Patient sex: M
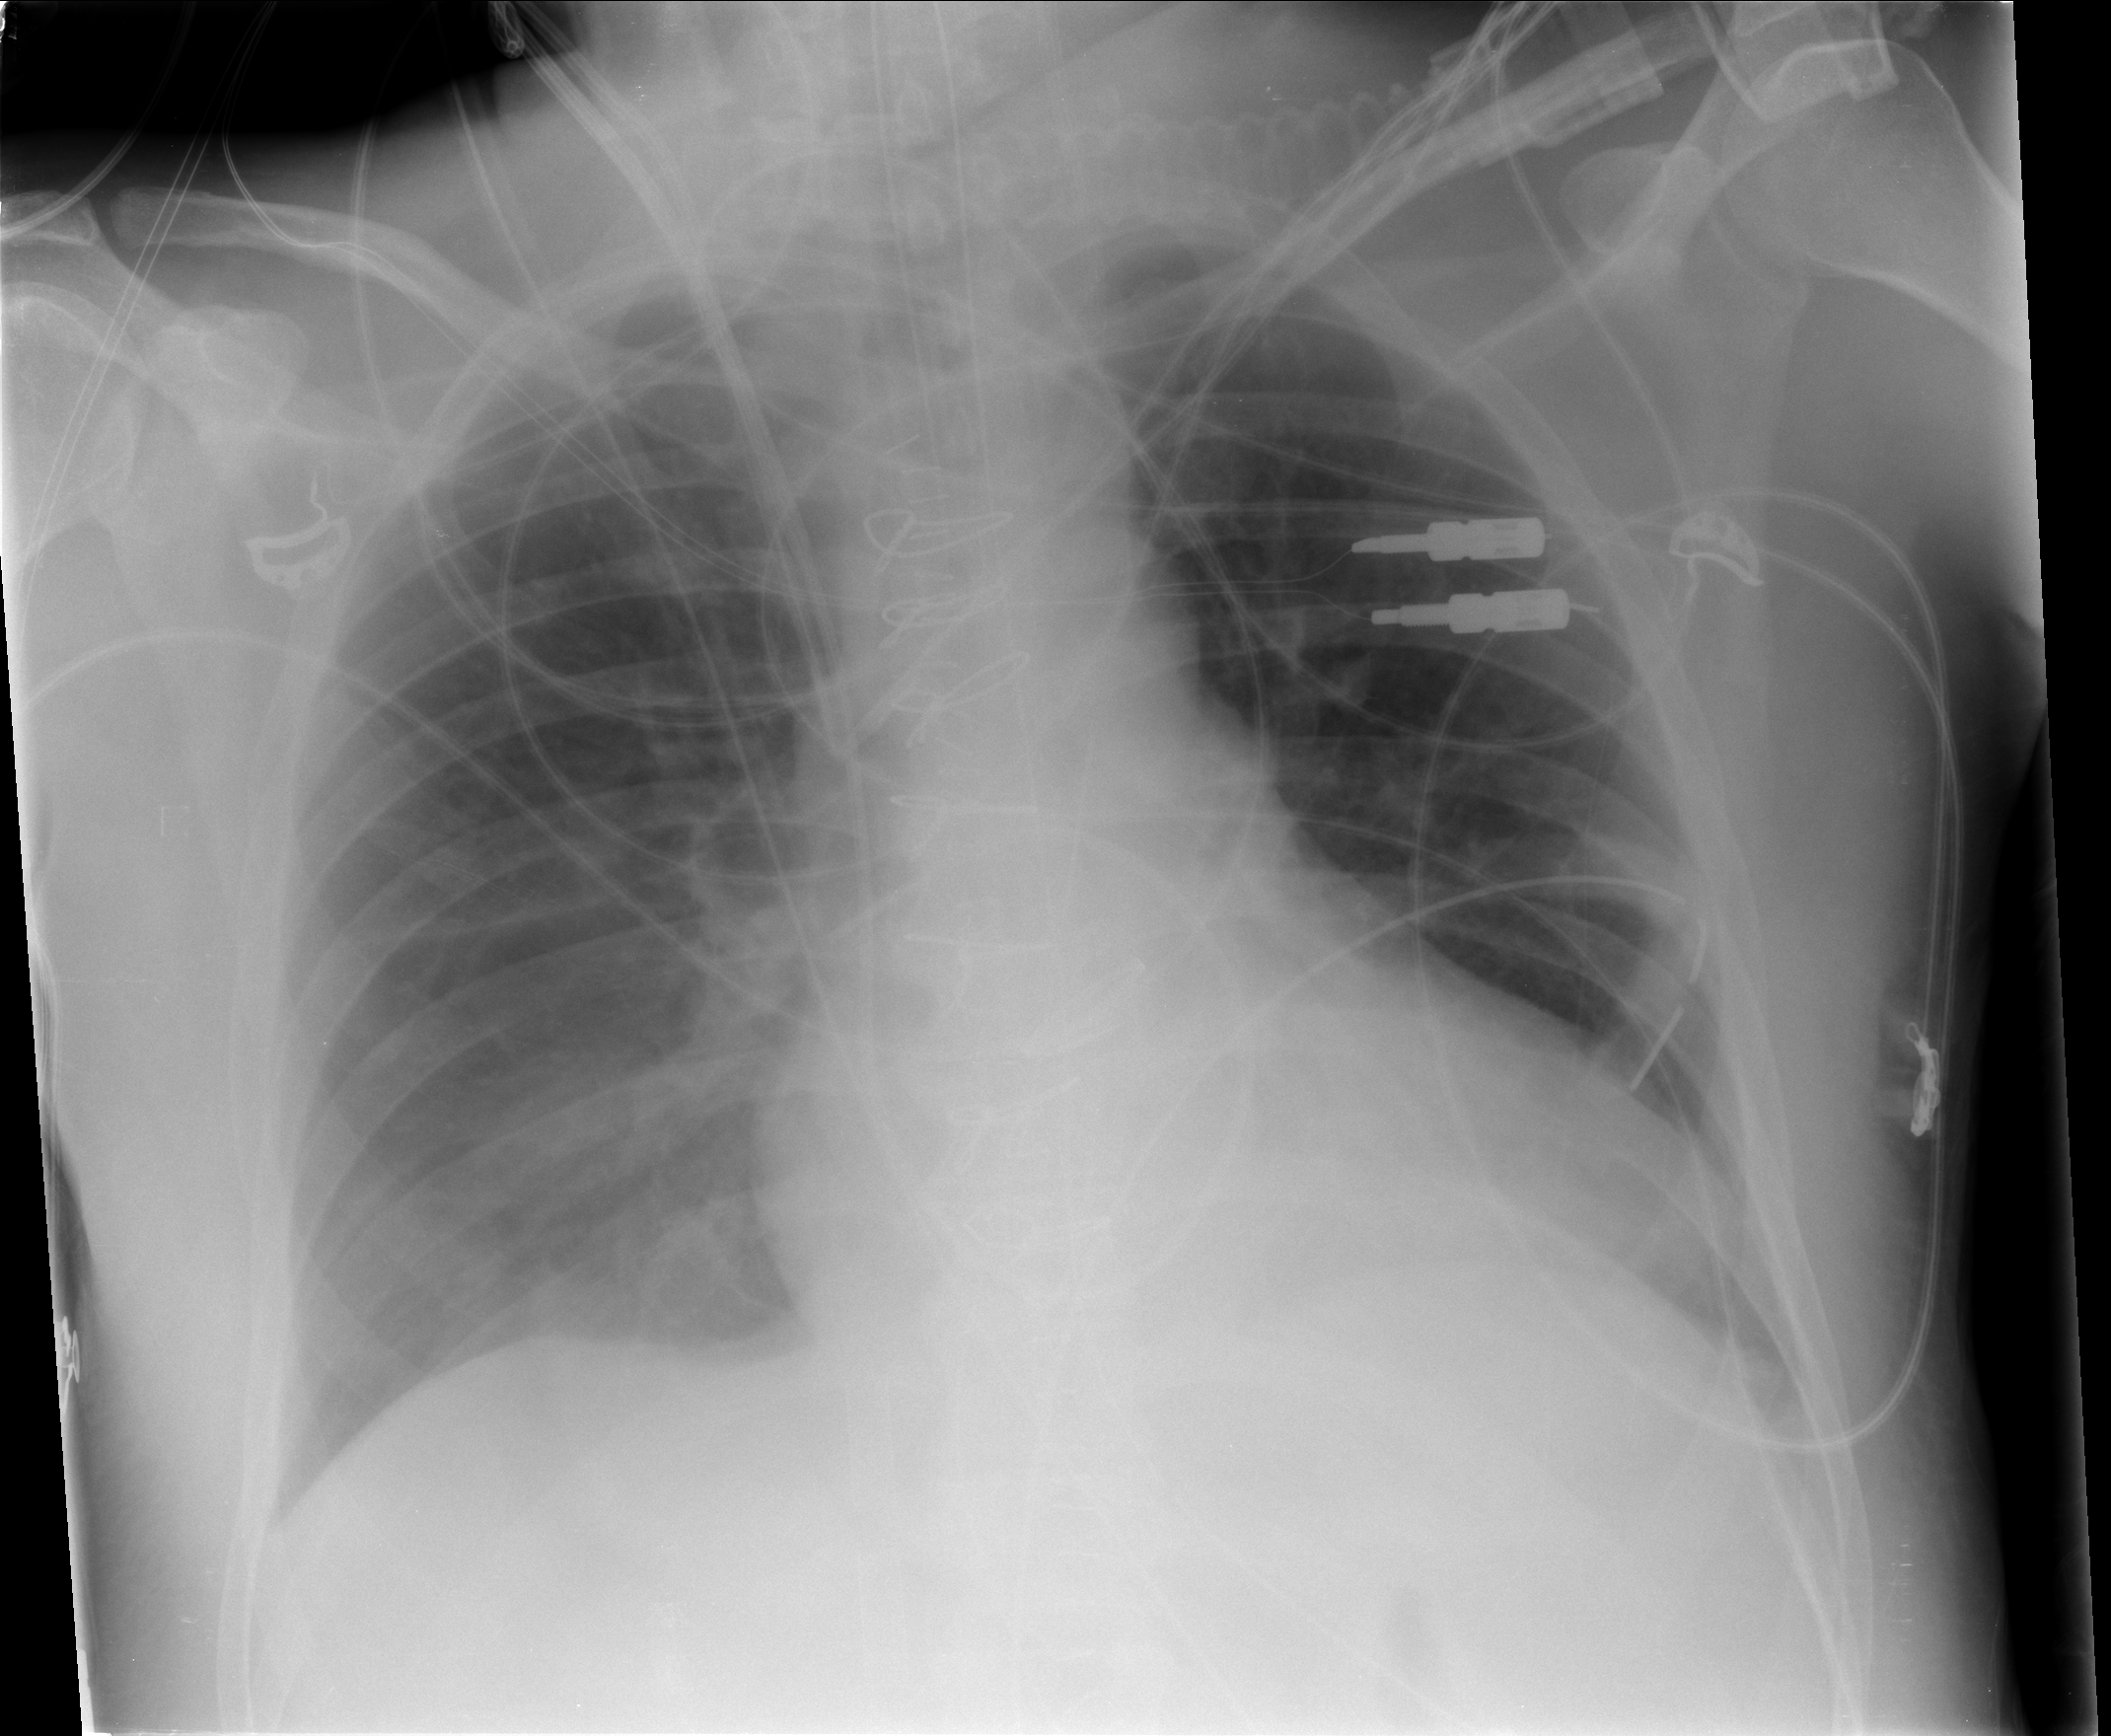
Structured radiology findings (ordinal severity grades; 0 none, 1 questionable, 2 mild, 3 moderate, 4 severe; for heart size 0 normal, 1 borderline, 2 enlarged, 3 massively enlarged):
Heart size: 2
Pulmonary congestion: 0
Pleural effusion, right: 1
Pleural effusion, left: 0
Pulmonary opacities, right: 0
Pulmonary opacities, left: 0
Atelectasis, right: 0
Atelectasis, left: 0